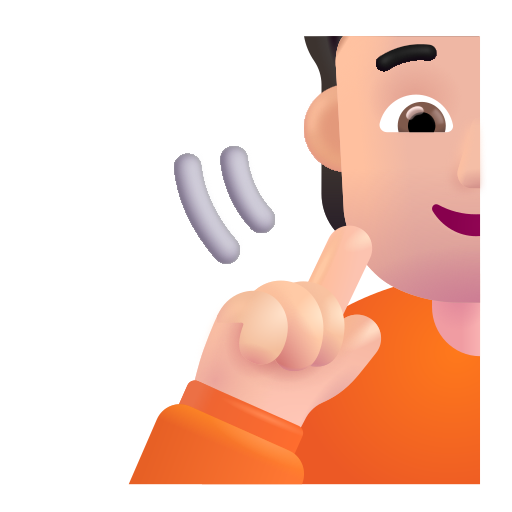
person deaf color light